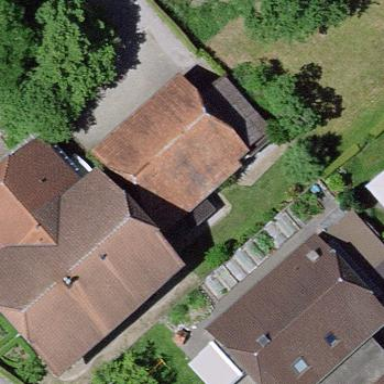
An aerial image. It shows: Garage building.